Question: I have some JSON which I then parse to JArray object. I want to filter the JArray so it then has only two properties, Title and BodyText. But whatever I try I can only select one value using LINQ.
'''
[HttpGet]
public JsonResult AjaxGetNewsItems()
{
string json = JsonConvert.SerializeObject(news.GetNewsItems(), formatting:Formatting.Indented);
var v = JArray.Parse(json);
//var items =
// v.Where(
// x =>
// x["Title"].ToString() != string.Empty &&
// x["BodyText"].ToString() != string.Empty)
// .Select(x => x["Title"])
// .ToList();
var title = (string) v[0]["Title"];
var titleBodytext = from p in v
select v[0]["Title"]["BodyText"];
foreach (var item in titleBodytext)
{
}
//var titleBodytext =
// from c in v[0]["Title"]["BodyText"]
// group c by c
// into g
// select new { };
//JArray a = JArray.FromObject(news.GetNewsItems());
//string titleBodytext = (string) newsItems["Title"]["Bodytext"];
return new JsonResult()
{
Data = json,
JsonRequestBehavior = JsonRequestBehavior.AllowGet,
MaxJsonLength = Int32.MaxValue
};
}
'''
I want to change this code:
'''
var titleBodytext = from p in v
select v[0]["Title"]["BodyText"];
'''
'Title' and 'BodyText' are two keys values in my JArray.

See screenshot of JArray object. In element 0 there are key value elements.
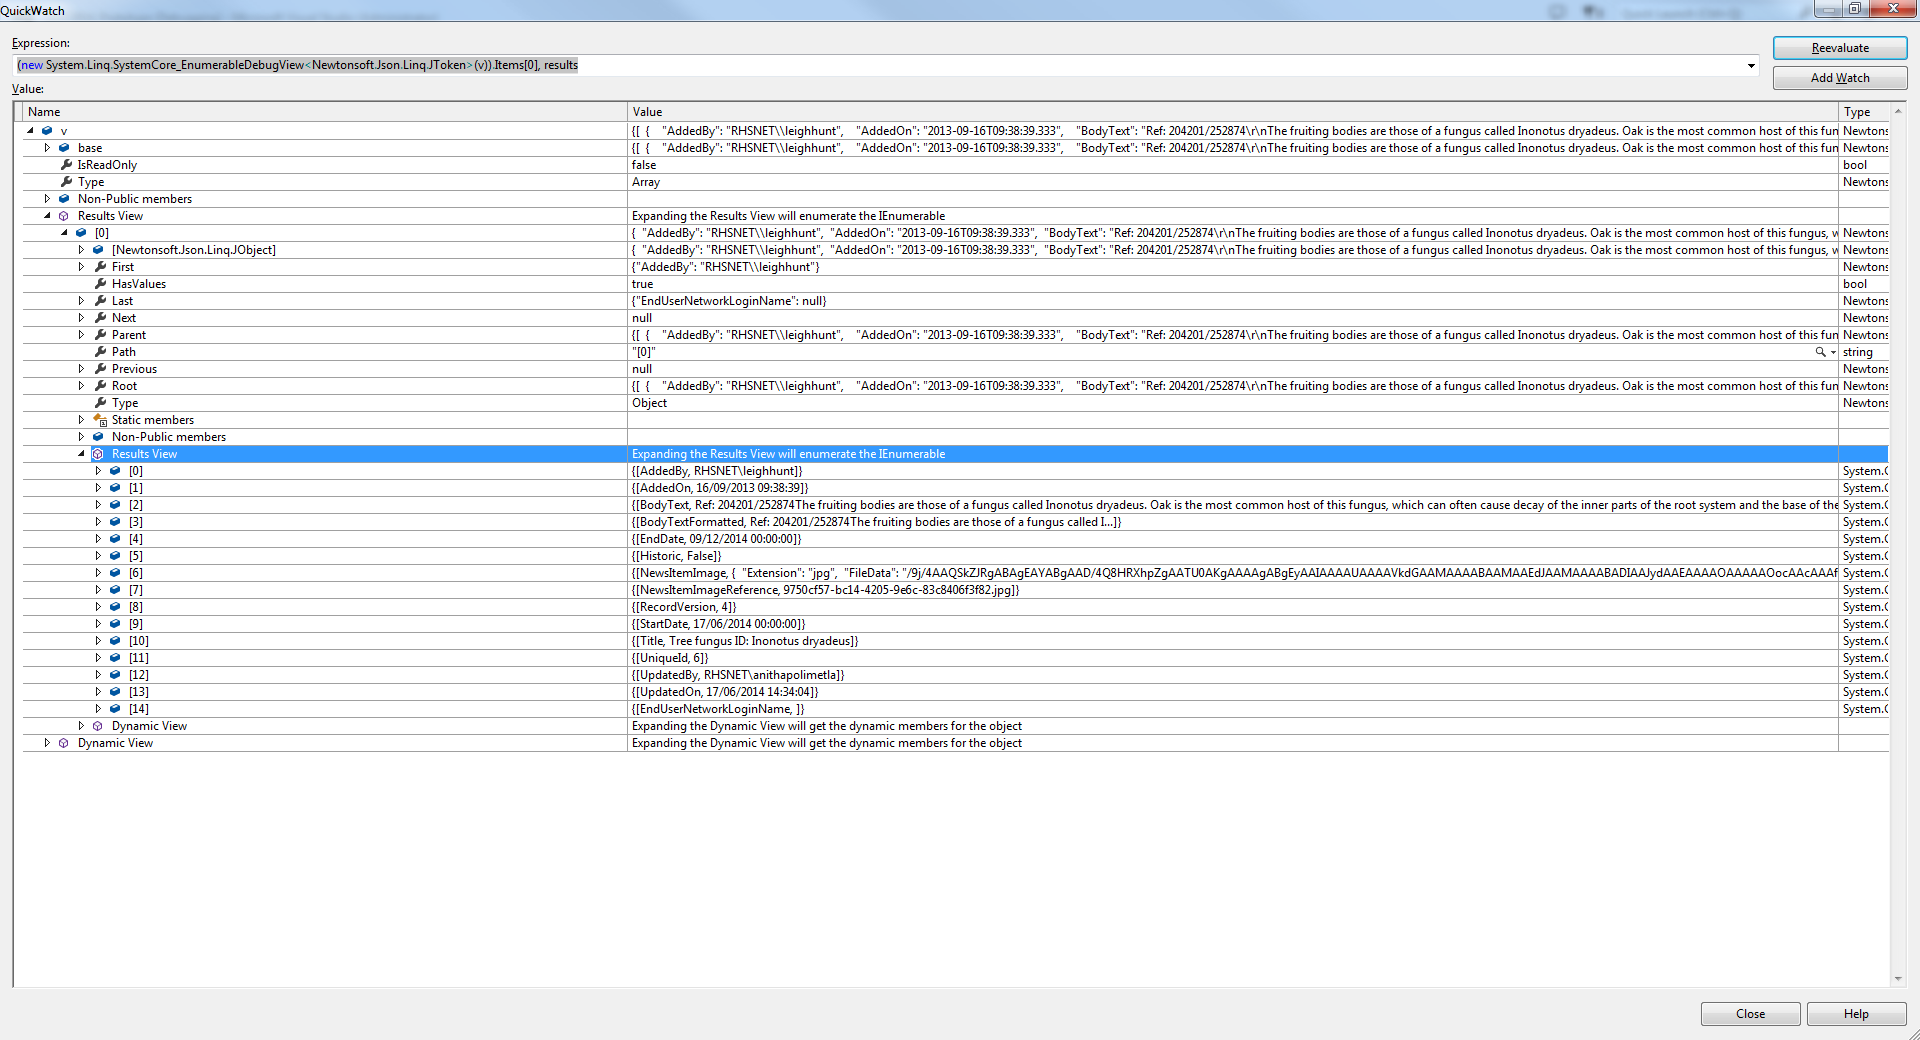
Answer: Try this way :
'''
var titleBodytext = from p in v
select new
{
Title = (string)p["Title"],
Text = (string)p["BodyText"]
};
'''
Or if you're sure 'v' always contain only one element :
'''
var titleBodytext = new
{
Title = (string)v[0]["Title"],
Text = (string)v[0]["BodyText"]
};
'''
BTW, your current code doesn't seems to do what you think. It has 'p in v' in the 'from' clause, but always select 'v[0]' regardless of current 'p' being the context. Anyway, this doesn't show wrong behavior in the case where 'v' only contain one element.